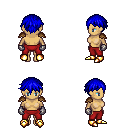
a pixel art fantasy rpg character, female body template, human, tanned skin, leather shoulder armor, red pants, blue short bangs hairstyle, metal gloves, gold boots, four views (front, back, left, right), 2x2 character sprite sheet, small pixel art, hard edges, no anti-aliasing